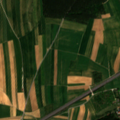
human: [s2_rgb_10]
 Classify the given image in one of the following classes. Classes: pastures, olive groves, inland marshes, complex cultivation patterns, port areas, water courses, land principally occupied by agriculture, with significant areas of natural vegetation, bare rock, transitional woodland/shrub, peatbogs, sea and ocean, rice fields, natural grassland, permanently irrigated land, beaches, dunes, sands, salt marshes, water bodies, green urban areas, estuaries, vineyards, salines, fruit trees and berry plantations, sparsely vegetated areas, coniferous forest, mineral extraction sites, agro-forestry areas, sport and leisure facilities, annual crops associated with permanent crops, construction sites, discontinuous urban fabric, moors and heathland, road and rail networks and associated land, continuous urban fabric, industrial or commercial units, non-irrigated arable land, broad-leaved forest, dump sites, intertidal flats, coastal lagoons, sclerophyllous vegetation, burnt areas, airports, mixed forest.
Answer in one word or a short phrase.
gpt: non-irrigated arable land, complex cultivation patterns, coniferous forest